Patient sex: F
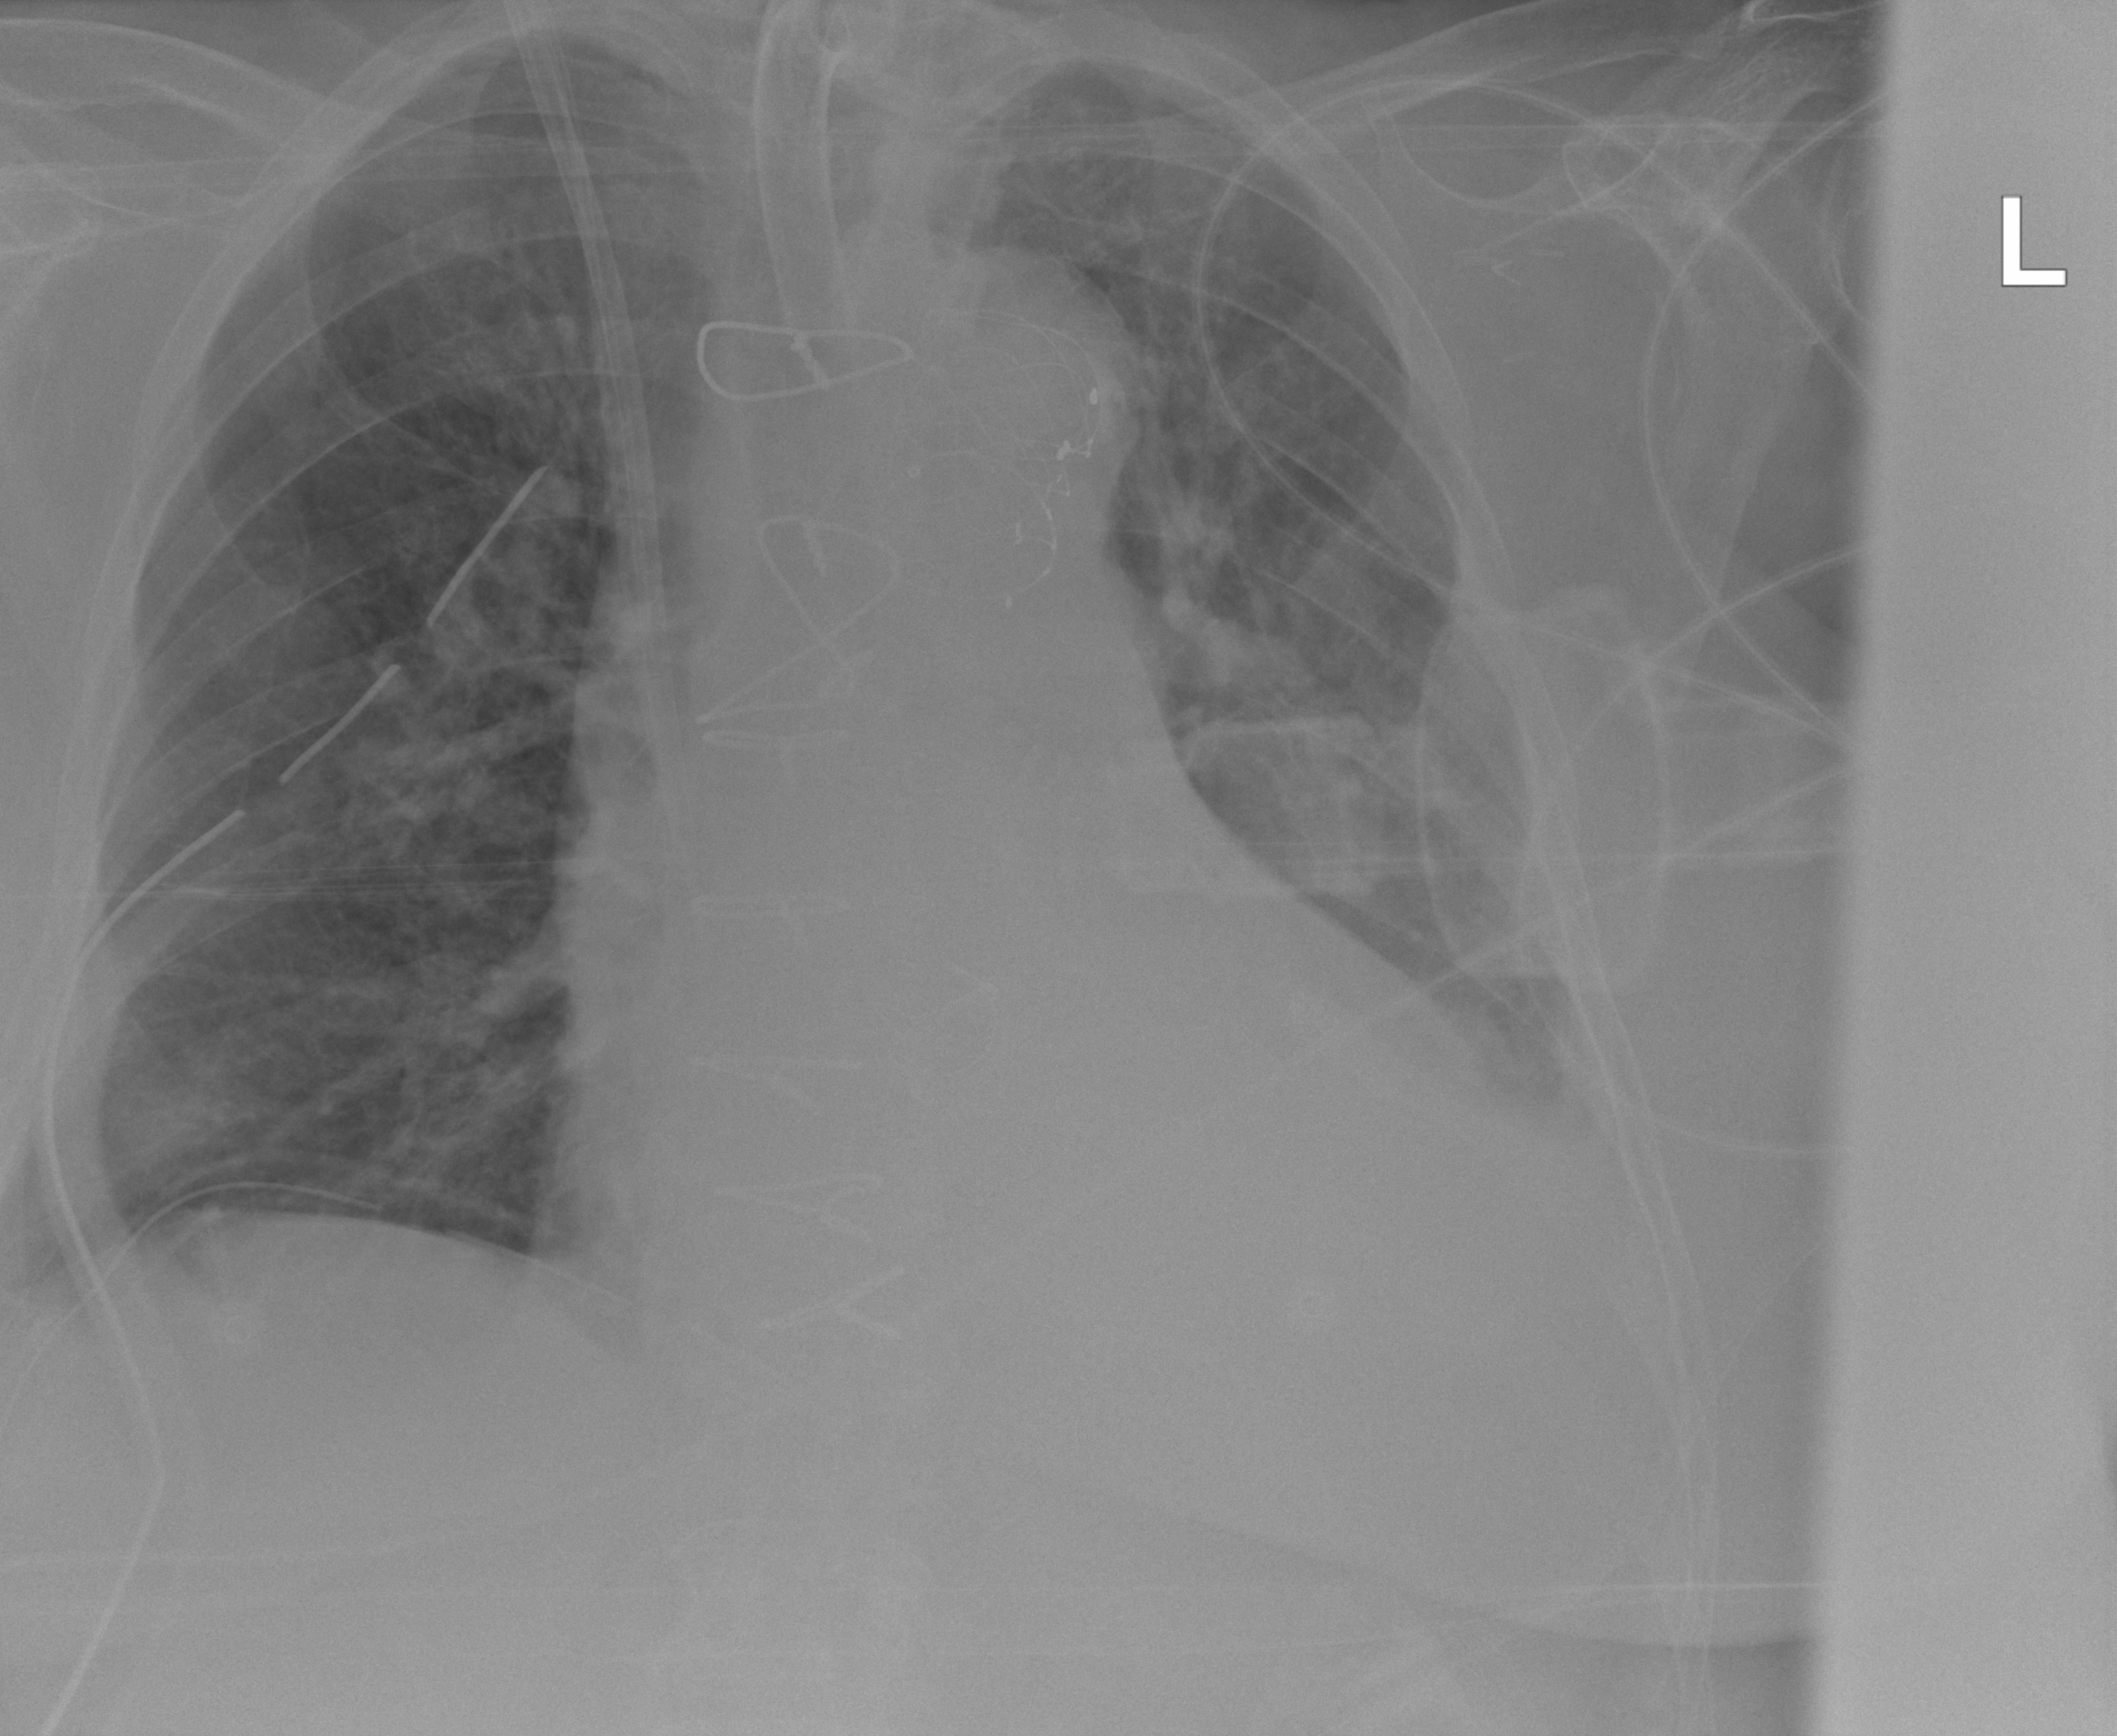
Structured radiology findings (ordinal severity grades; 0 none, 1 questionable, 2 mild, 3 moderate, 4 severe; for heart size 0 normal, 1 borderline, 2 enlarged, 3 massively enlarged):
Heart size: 2
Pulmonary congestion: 2
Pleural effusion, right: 0
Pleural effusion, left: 2
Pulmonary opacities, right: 0
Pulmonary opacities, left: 0
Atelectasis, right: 0
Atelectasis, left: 2